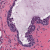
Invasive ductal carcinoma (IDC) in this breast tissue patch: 0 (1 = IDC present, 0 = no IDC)